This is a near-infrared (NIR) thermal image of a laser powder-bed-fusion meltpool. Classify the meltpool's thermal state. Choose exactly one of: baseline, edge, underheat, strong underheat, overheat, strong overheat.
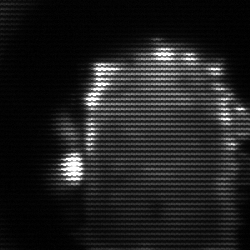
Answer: baseline